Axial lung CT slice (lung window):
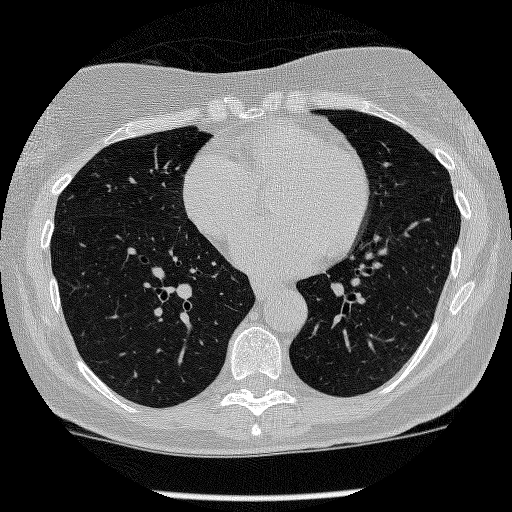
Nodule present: no